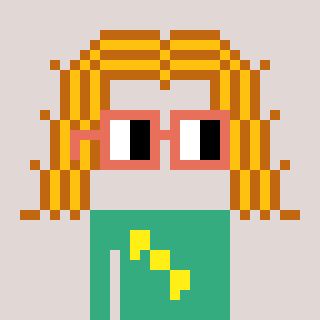
a pixel art character with square orange glasses, a hair-shaped head and a teal-colored body on a warm background